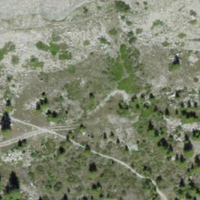
EUNIS habitat code: 31
Species observed at this site:
Arctostaphylos uva-ursi